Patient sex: M
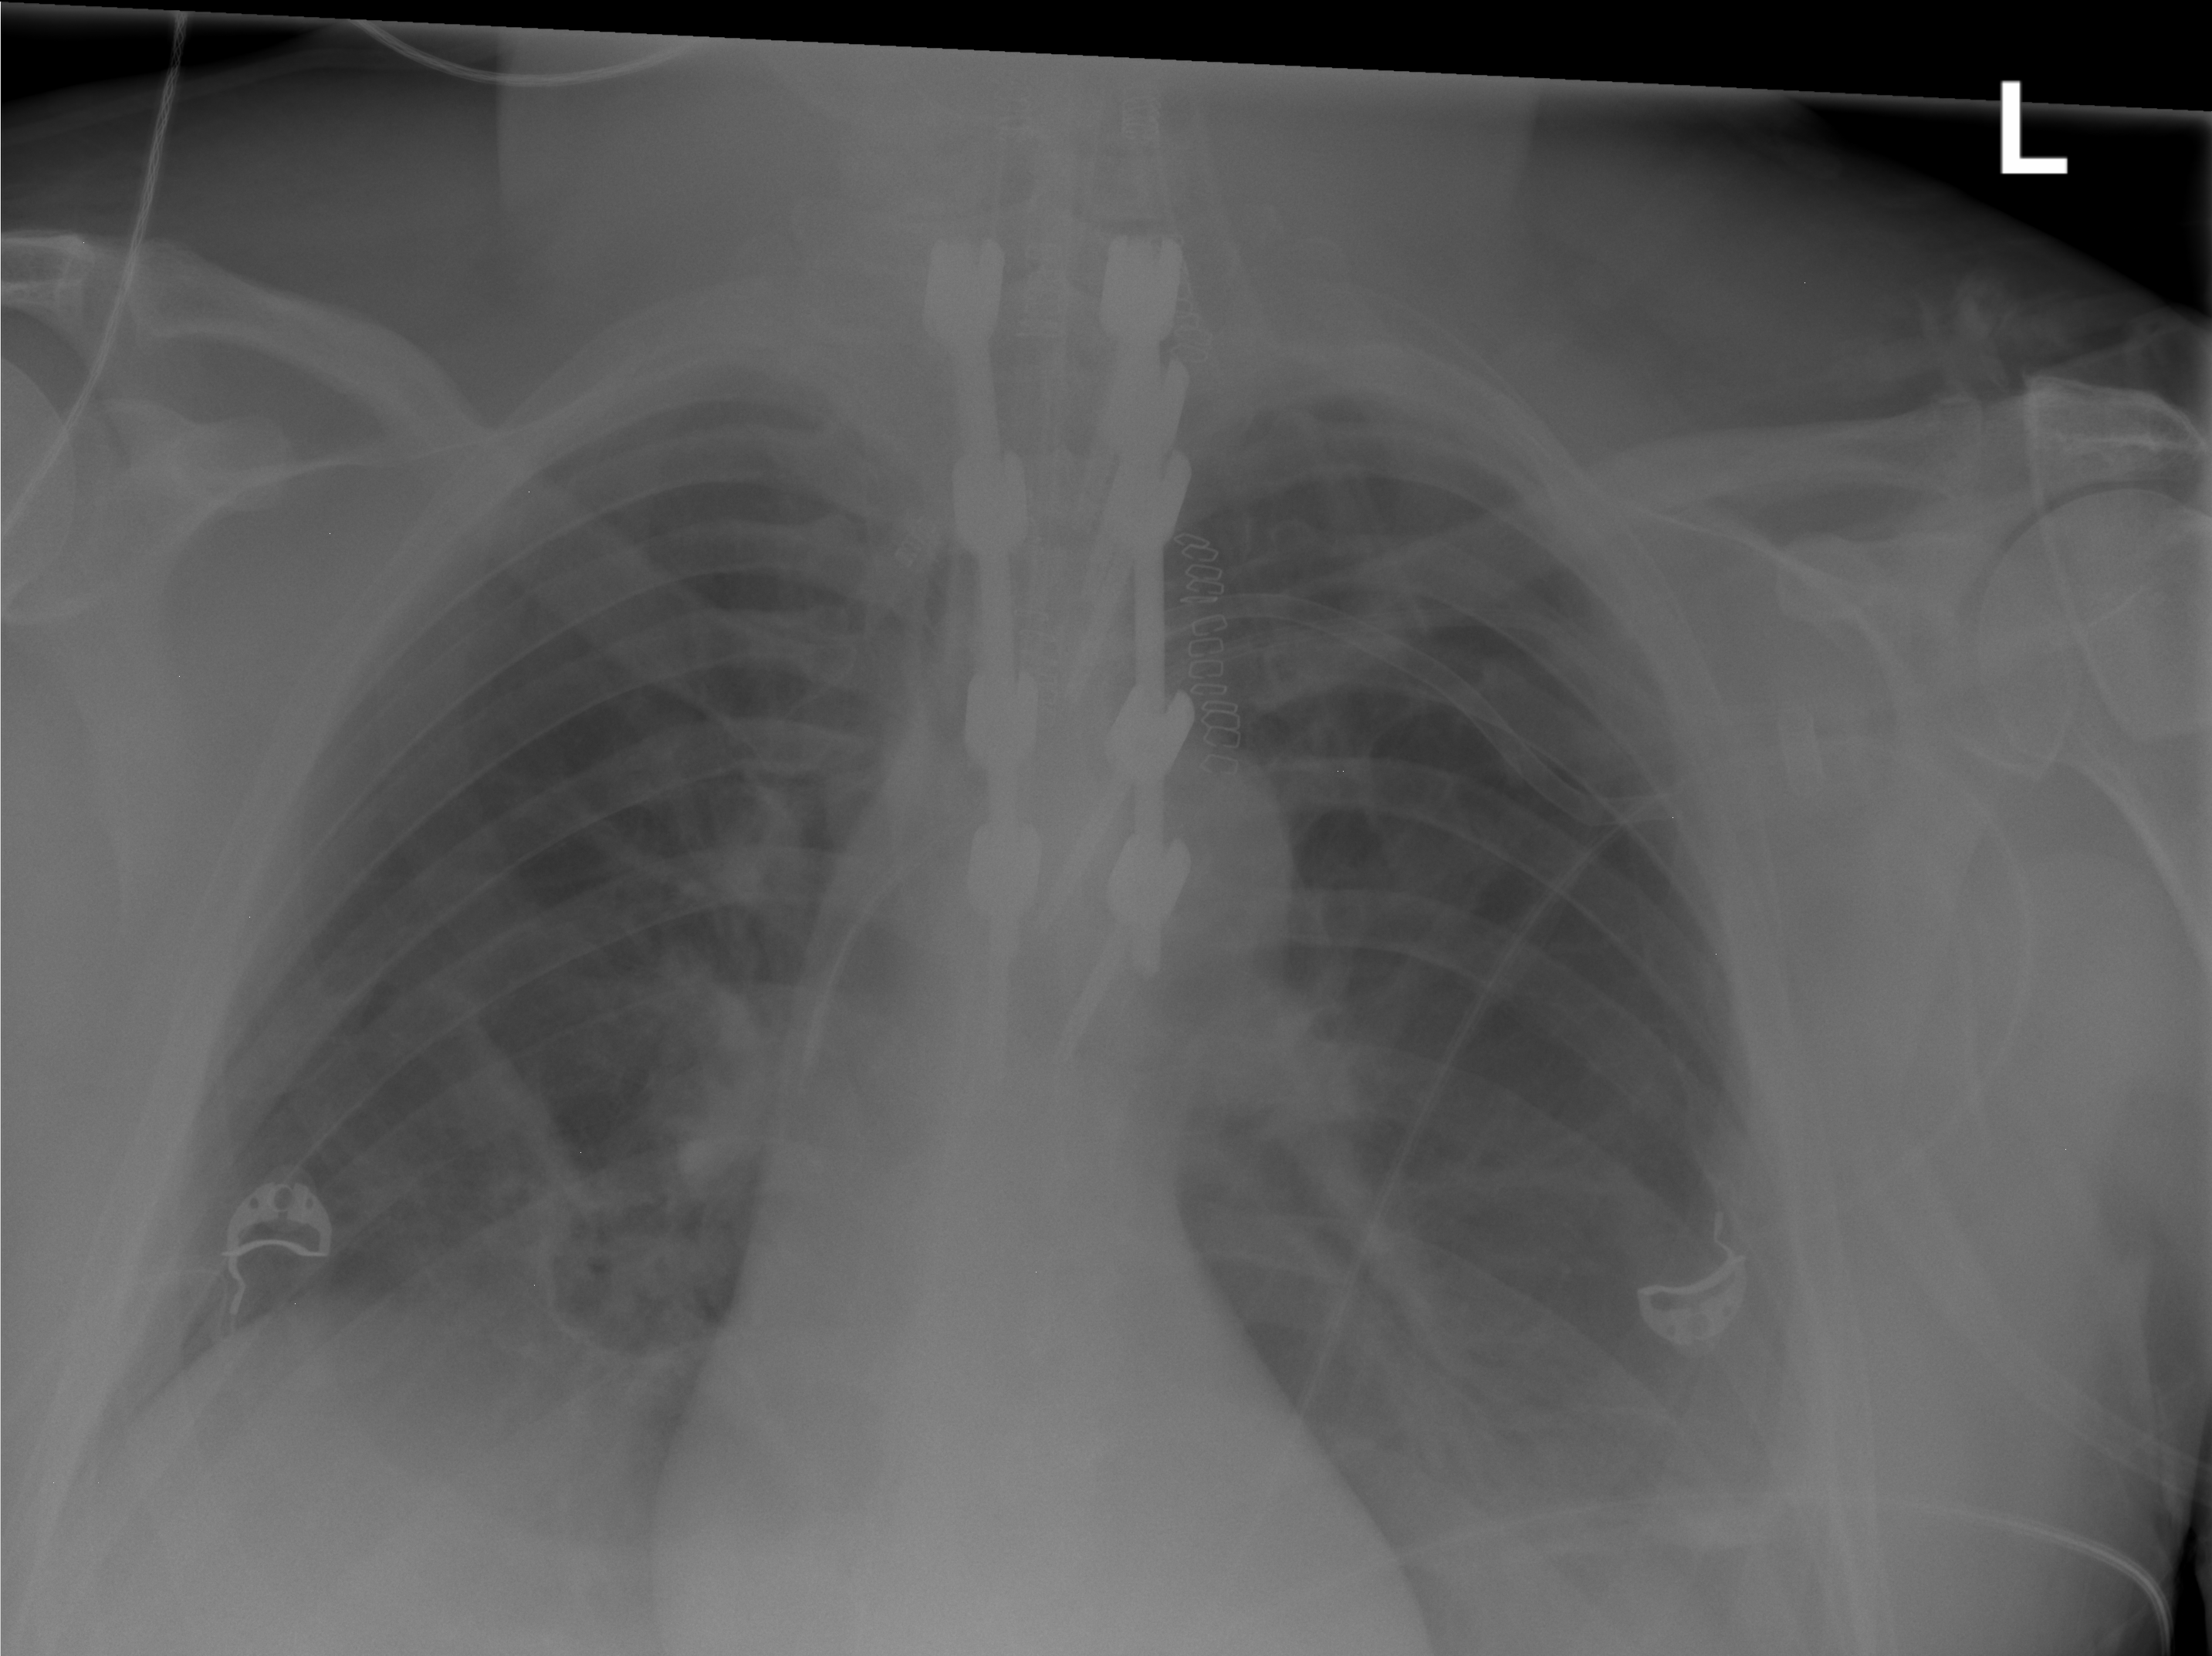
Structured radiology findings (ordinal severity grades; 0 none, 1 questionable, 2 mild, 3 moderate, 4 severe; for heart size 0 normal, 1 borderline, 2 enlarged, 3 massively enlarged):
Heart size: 0
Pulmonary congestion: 0
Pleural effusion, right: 0
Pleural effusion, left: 2
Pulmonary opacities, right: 0
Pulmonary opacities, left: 2
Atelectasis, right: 0
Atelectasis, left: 2